Interaction volume radius: 10 \u00c5
Interaction volume height: 20 \u00c5
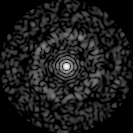
Disorder parameter: 0.8565